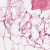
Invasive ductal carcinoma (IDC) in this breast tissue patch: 0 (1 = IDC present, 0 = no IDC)